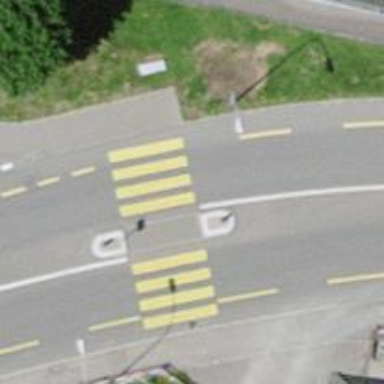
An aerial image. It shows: Marked crossing with pedestrian island.